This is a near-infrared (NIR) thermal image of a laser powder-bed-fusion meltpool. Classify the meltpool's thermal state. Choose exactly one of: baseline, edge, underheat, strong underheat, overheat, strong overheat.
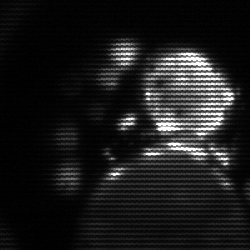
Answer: baseline